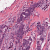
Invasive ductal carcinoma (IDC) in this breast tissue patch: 1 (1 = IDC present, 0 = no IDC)